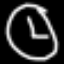
Label: clock